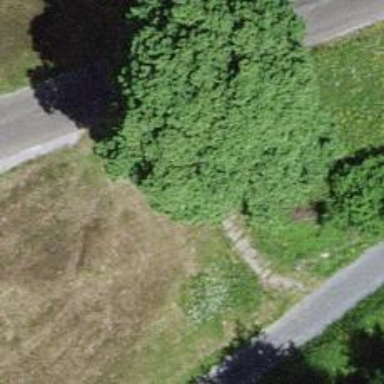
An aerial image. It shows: Blue bench.